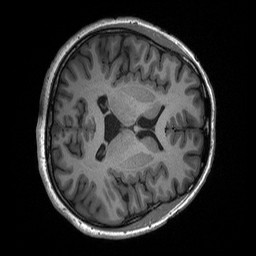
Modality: T1w
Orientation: axial
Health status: healthy
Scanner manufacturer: siemens
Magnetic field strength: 3 T
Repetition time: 2.3 s
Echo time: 0.00228 s